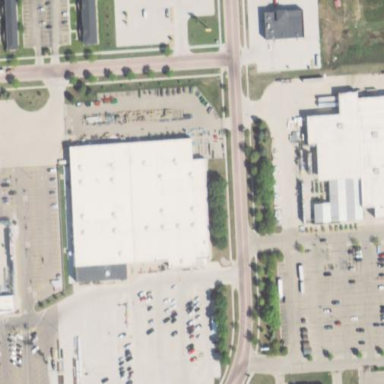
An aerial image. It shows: Commercial building.